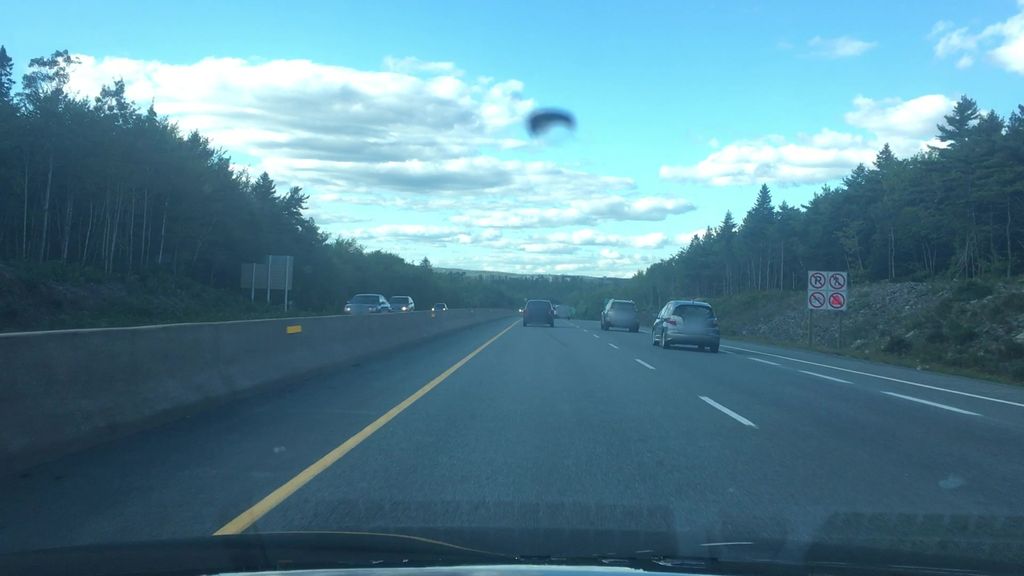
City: halifax